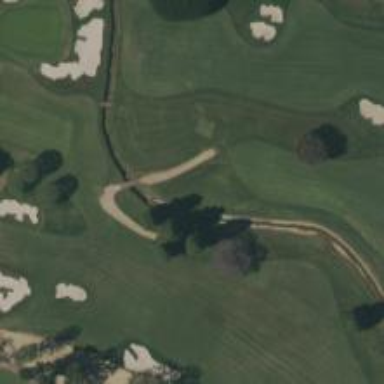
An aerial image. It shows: Path for both roads and golfers.